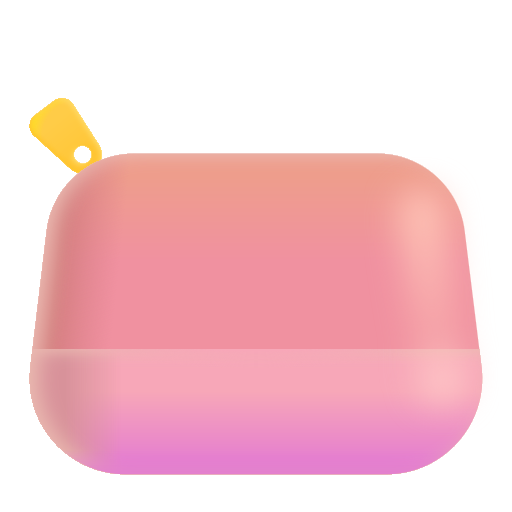
clutch bag color